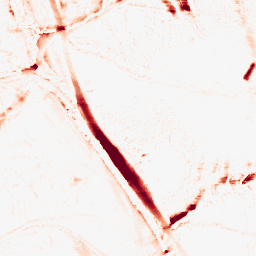
Category: morphological
Decomposition family: morphological_ellipse
Decomposition parameters: operation: opening
width: 10
height: 20
Upsampling method: bicubic
Upsampling parameters: scale: 2
Upsampling scale: 2